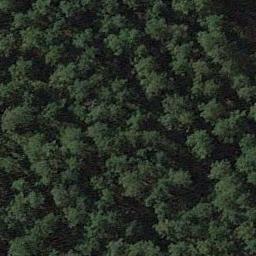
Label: forest